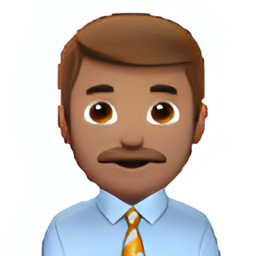
Name: male office worker type 4
Emoji: 👨🏽‍💼
Group: People & Body
Sub-group: person-role